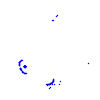
Particle: proton